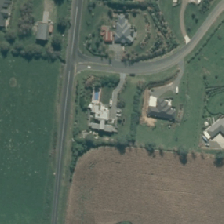
Land cover: urban_build_up